Interaction volume radius: 5 \u00c5
Interaction volume height: 15 \u00c5
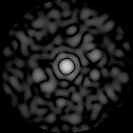
Disorder parameter: 0.7998